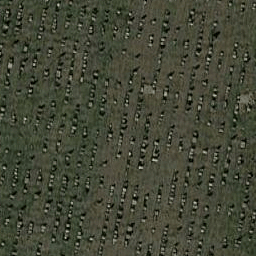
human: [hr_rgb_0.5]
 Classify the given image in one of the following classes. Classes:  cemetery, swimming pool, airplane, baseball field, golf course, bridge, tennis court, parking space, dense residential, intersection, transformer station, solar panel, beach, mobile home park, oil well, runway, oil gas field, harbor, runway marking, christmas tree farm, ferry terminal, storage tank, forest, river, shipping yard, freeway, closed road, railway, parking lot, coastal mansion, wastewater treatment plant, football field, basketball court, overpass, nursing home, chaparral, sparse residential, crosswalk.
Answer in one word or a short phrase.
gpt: cemetery